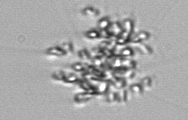
Label: Chaetoceros_didymus_TAG_external_flagellate